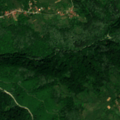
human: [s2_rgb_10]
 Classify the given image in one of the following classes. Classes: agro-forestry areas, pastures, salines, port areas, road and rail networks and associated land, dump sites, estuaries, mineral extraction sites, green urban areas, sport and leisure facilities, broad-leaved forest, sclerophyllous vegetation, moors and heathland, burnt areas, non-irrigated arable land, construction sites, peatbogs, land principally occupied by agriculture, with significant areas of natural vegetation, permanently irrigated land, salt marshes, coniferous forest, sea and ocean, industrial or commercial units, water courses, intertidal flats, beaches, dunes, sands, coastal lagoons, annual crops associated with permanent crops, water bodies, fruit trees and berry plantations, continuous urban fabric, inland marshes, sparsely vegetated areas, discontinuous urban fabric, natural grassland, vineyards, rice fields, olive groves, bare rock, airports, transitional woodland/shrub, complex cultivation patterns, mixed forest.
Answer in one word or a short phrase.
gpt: complex cultivation patterns, land principally occupied by agriculture, with significant areas of natural vegetation, broad-leaved forest